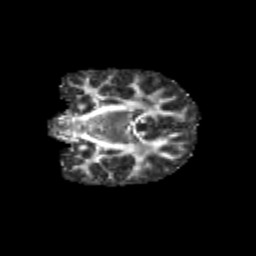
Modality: FA
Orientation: coronal
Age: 9
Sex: female
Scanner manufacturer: siemens
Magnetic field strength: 3 T
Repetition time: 3.8 s
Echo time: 0.07 s